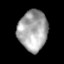
Tissue: lung
Cell type: T cells
Senescence score: 0.1675
Nuclear area (px): 1164
Mean DAPI intensity: 165.355